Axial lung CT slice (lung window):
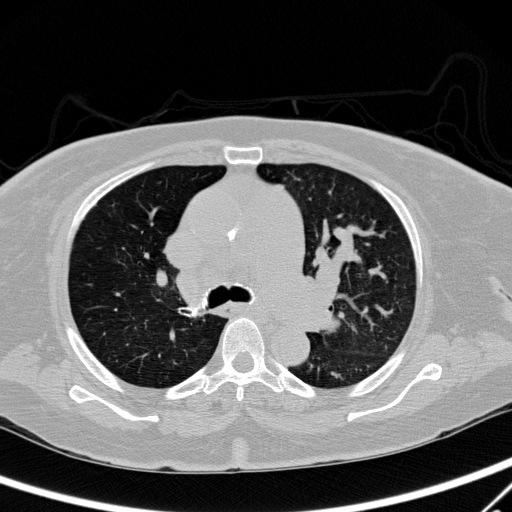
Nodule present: no